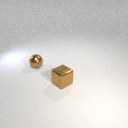
small brown metal cube in front of small brown metal sphere